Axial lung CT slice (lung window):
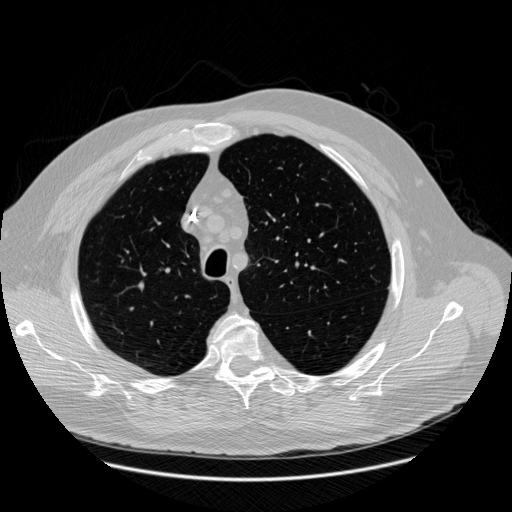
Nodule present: no